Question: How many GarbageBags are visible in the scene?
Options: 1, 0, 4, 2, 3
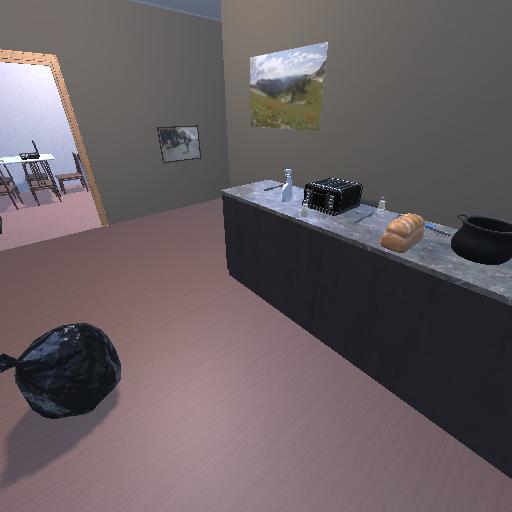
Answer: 1